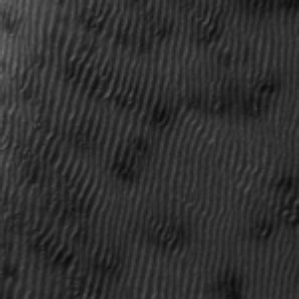
Label: frost